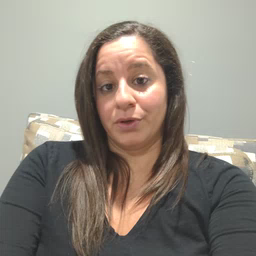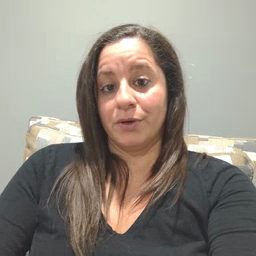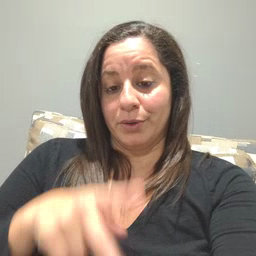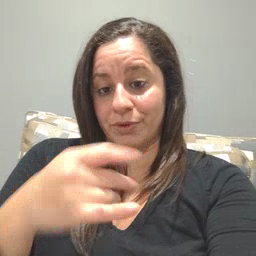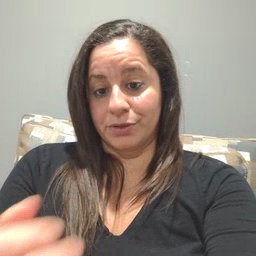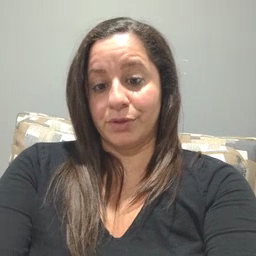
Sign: pajamas